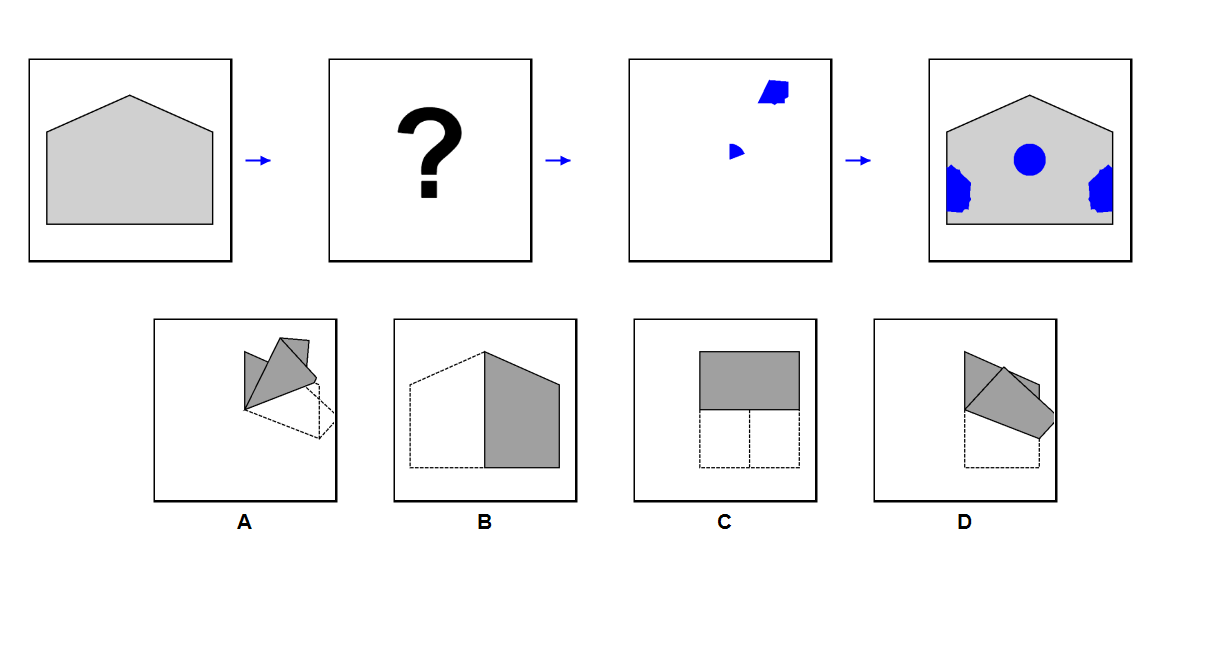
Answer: C